Question: A client I have has this weird font-size issue in Safari on his High Sierra device that I can't seem to replicate on any device (it's literally only happening to him). The fonts appear to be much larger pretty much everywhere on the homepage (that's all I have screenshots of). I've tried increasing my system font size and it definitely doesn't do what his screenshot does.
Basically, the site looks like this on his end

I cannot for the life of me figure out what is happening since I can't replicate it. Has anybody experienced a similar issue?
Here's the site in question: <URL>
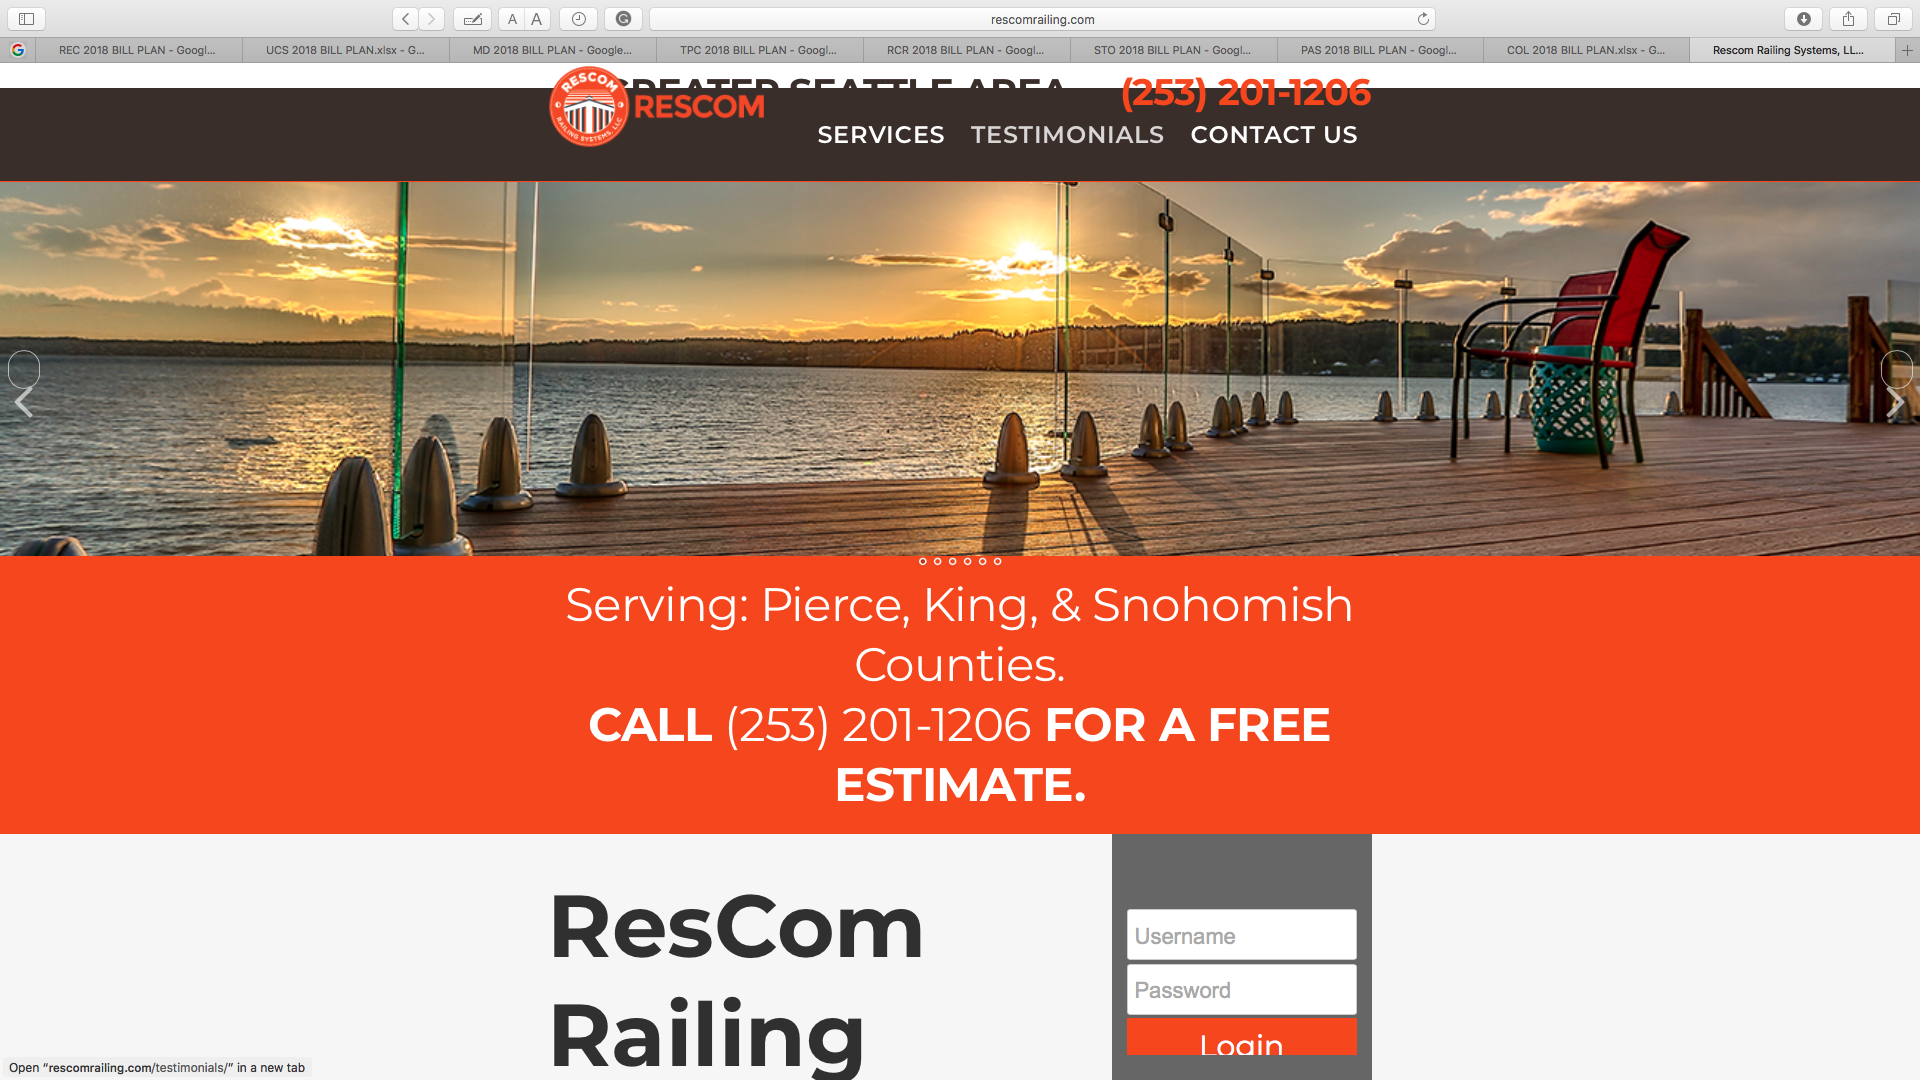
Answer: Check that the user has not turned on some kind of text zoom either in Safari or in the Mac OS. If that's not it, have them look at the same page in a new "Private Window" on Safari to see if the text is the same. Maybe try to get them to completely clear their cache.